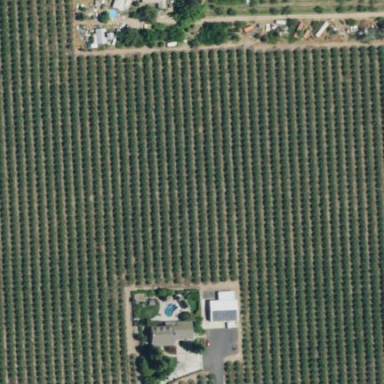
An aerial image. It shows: Orchard.